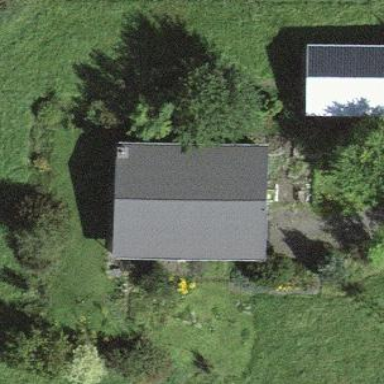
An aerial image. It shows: Detached building.